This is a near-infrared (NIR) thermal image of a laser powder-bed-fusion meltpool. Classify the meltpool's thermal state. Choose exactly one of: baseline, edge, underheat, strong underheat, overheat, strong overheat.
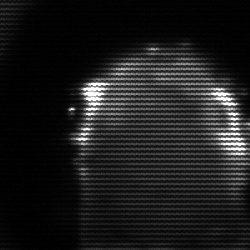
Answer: baseline